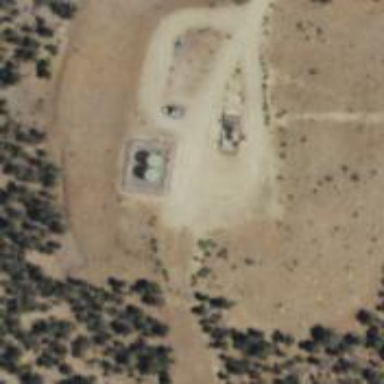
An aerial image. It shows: Storage tank with man-made structure.